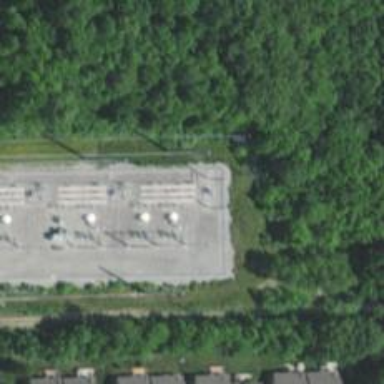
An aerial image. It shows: Switch for power supply.